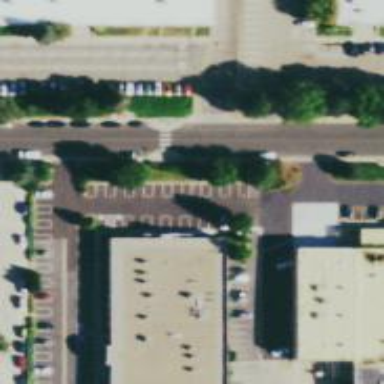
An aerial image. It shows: Pedestrian crossing with zebra markings on the footway.